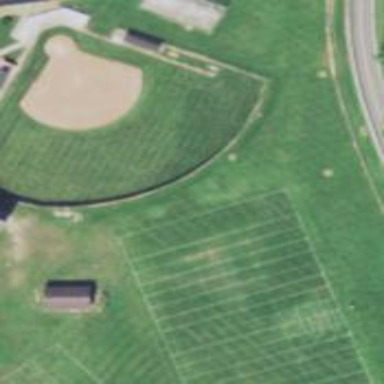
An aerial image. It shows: Baseball pitch for leisure land.